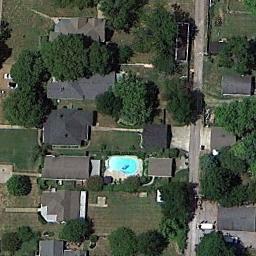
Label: medium_residential